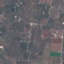
Land use / land cover class: PermanentCrop